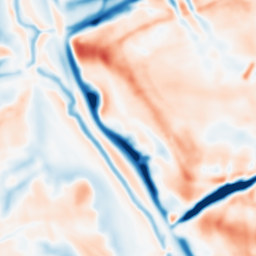
Category: multiscale
Decomposition family: dog
Decomposition parameters: sigma_low: 2
sigma_high: 10
Upsampling method: sinc_hamming
Upsampling parameters: scale: 2
kernel_size: 8
Upsampling scale: 2